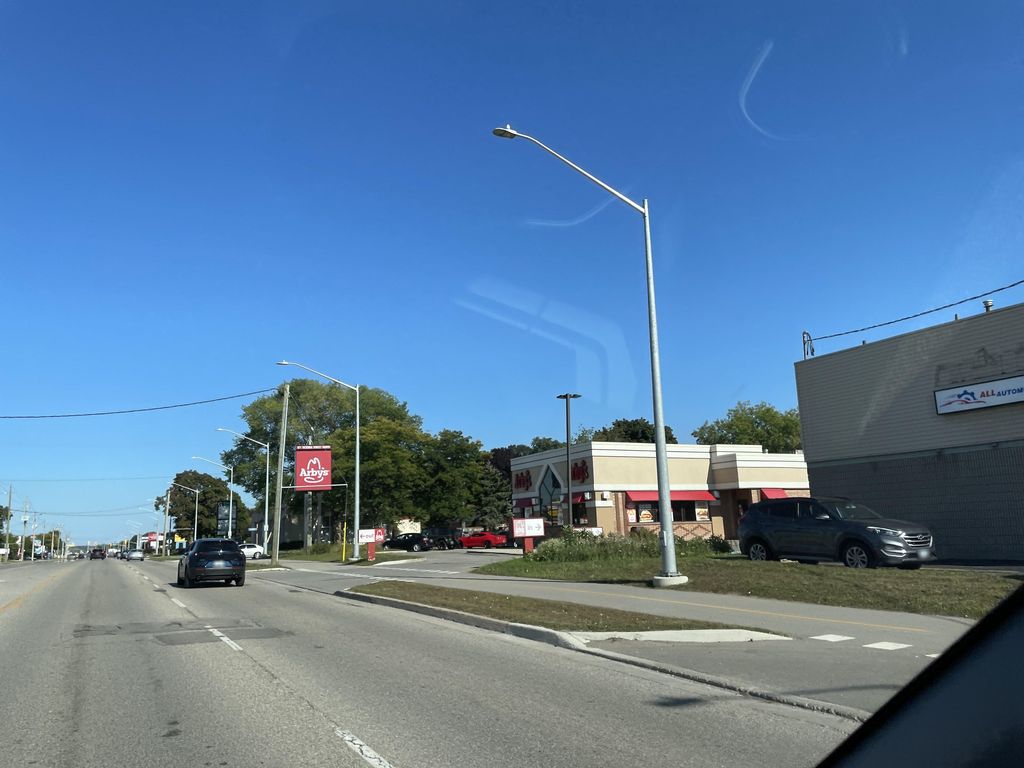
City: kitchener-waterloo